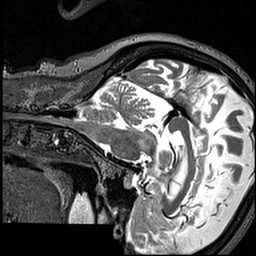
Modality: T2w
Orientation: sagittal
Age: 73
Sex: female
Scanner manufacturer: siemens
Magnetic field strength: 3 T
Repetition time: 3.2 s
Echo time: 0.567 s